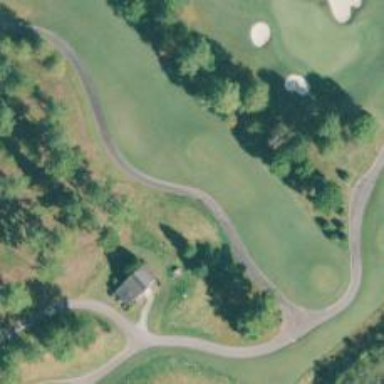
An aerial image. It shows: Service road used as golf cart path.